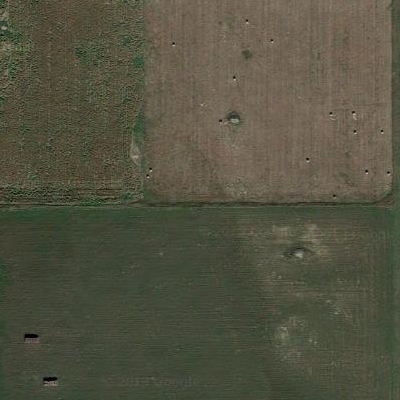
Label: Field